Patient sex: M
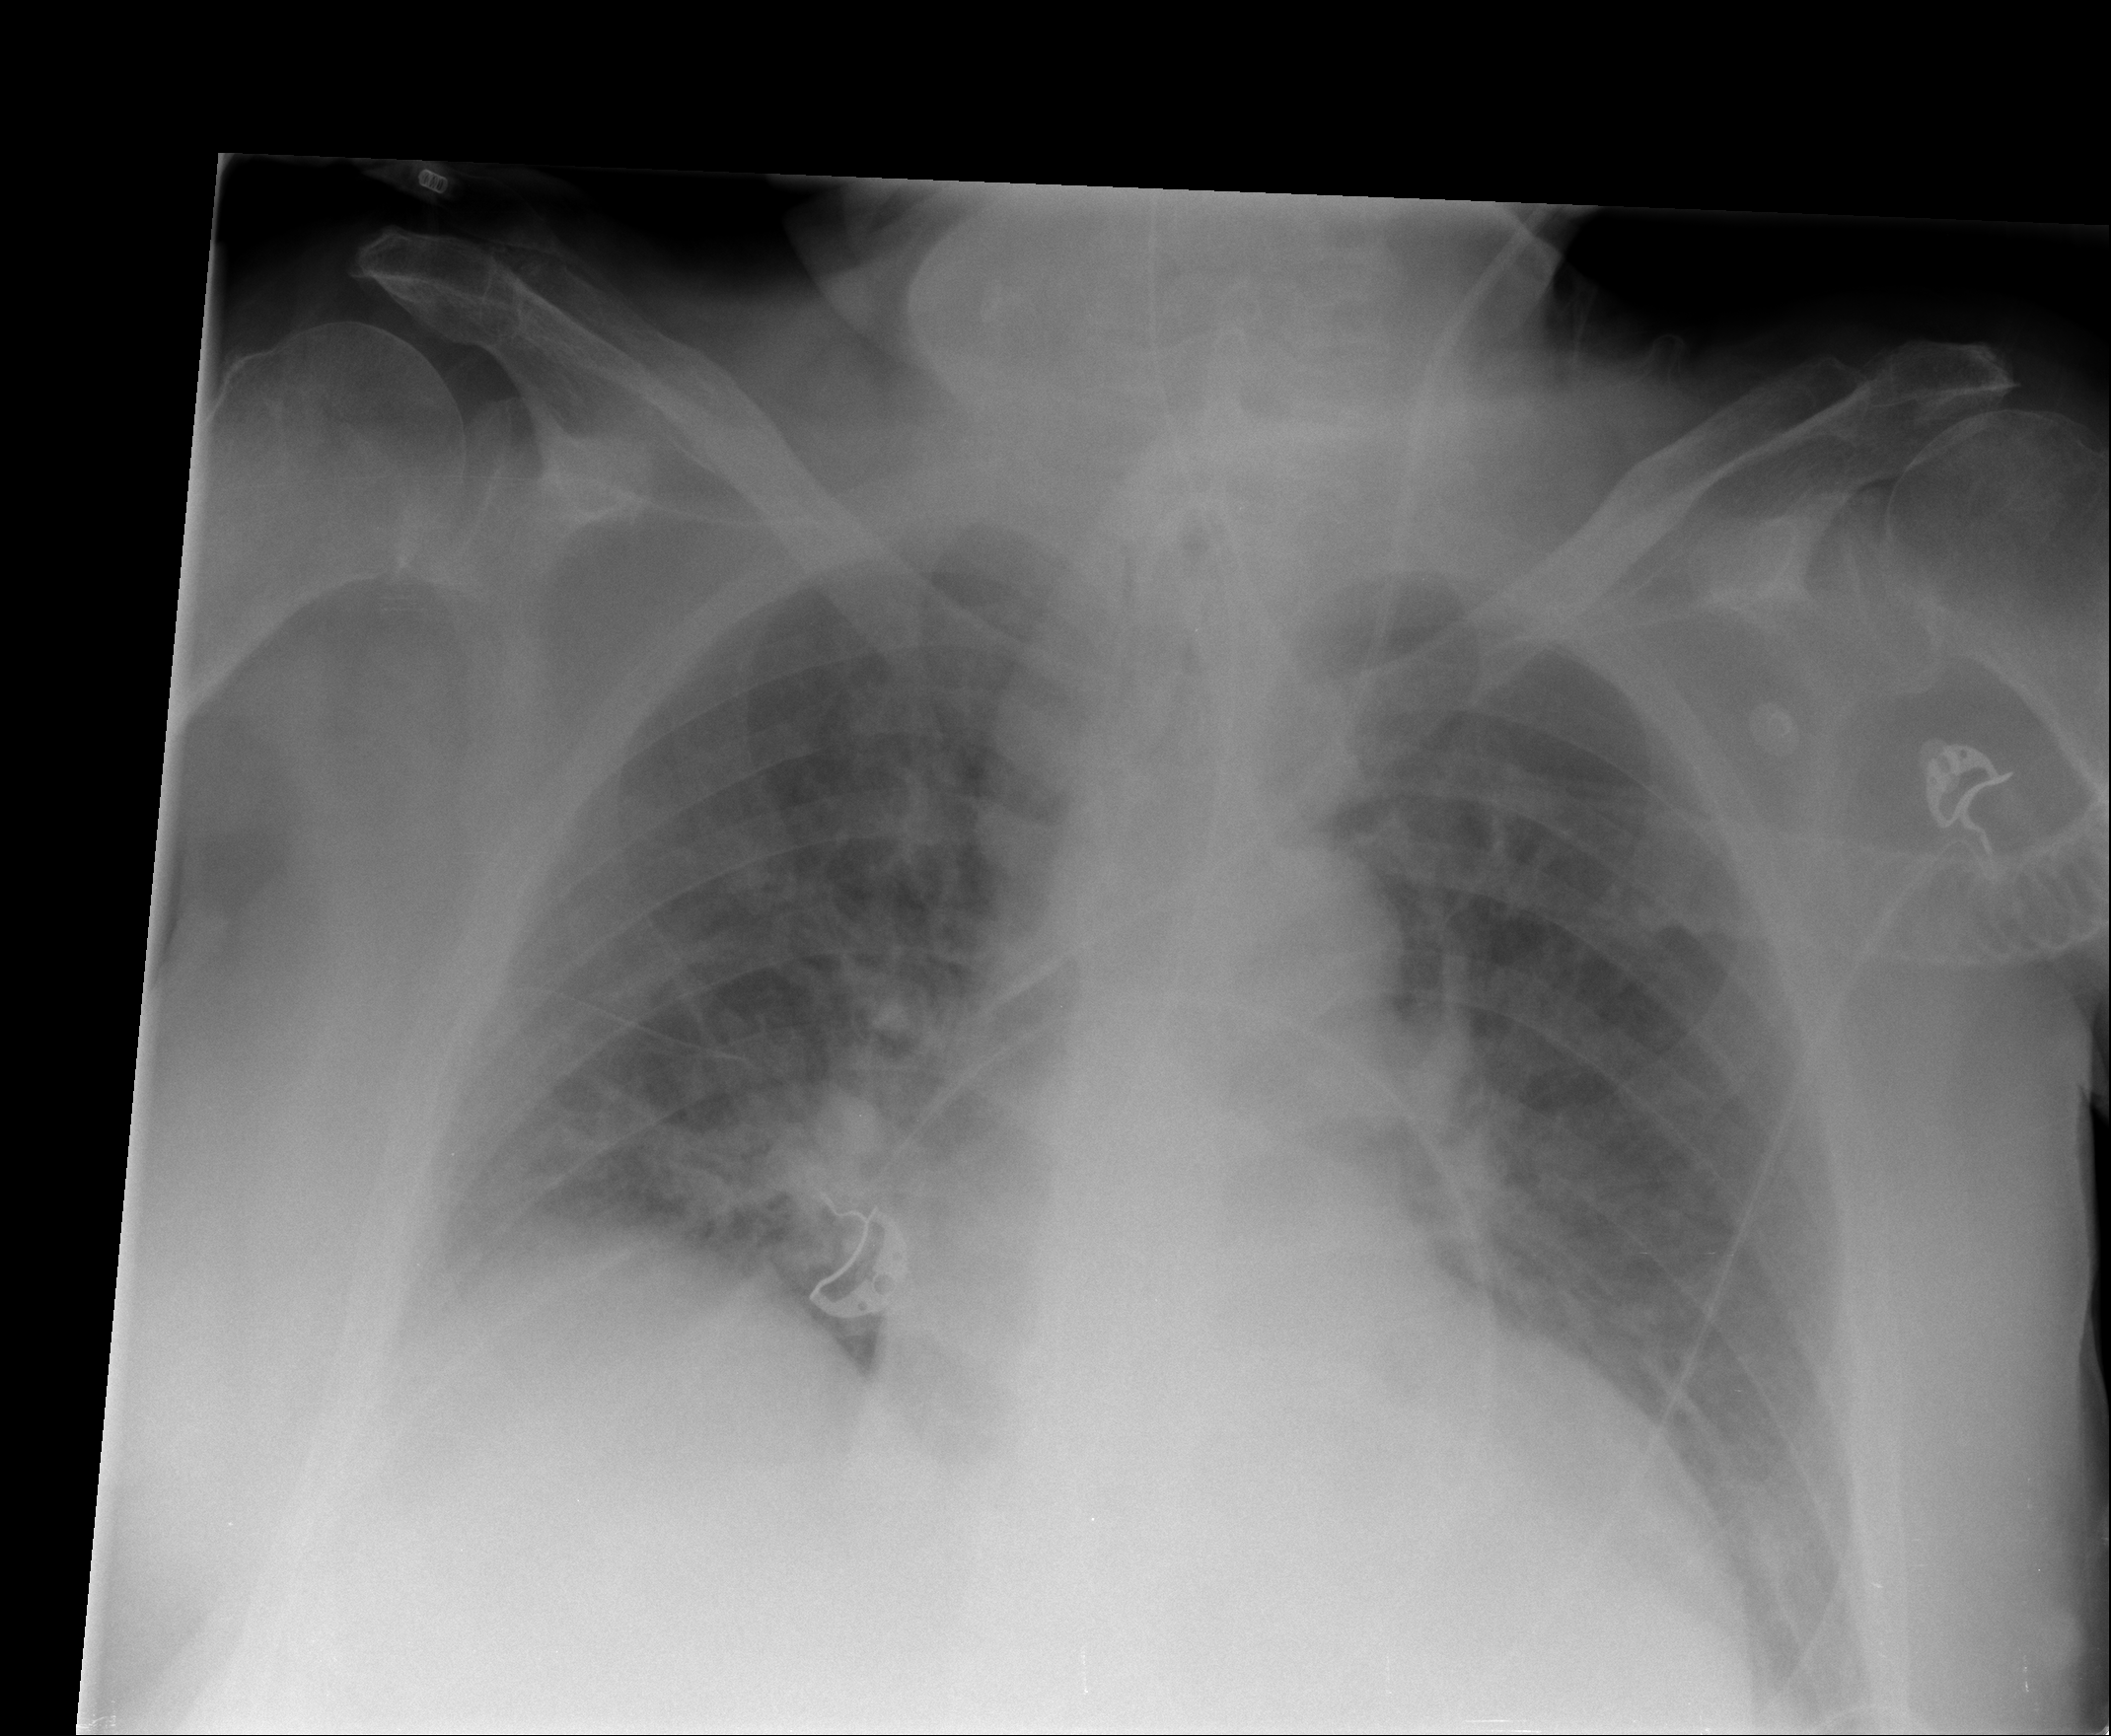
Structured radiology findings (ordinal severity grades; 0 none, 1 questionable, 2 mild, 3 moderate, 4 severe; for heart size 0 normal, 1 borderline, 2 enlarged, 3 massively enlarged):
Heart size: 2
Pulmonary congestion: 2
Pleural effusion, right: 2
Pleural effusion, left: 1
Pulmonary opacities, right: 0
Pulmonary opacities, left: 0
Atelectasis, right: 2
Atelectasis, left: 2